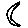
Label: moon